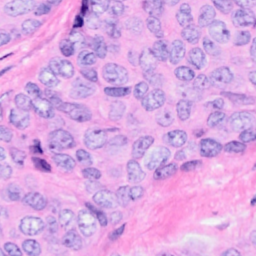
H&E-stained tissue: Breast